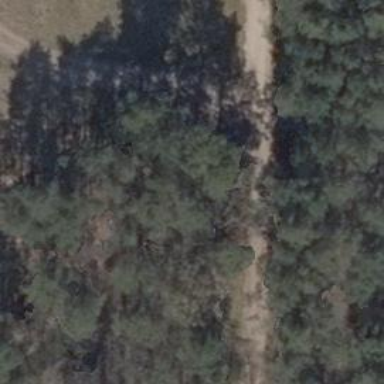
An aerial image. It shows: Sandy track road with grade 4 track type.